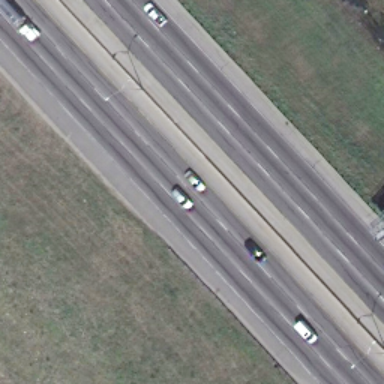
There are two straight freeways closed to each other and some plants beside the roads .